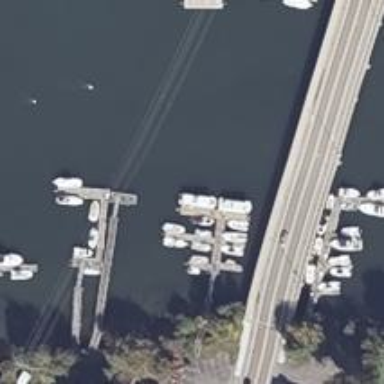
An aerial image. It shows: Man-made pier.